Field crop: tomato
Growth stage: 2
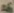
Species: solanum